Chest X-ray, PA view. Patient: 40 years old, sex M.
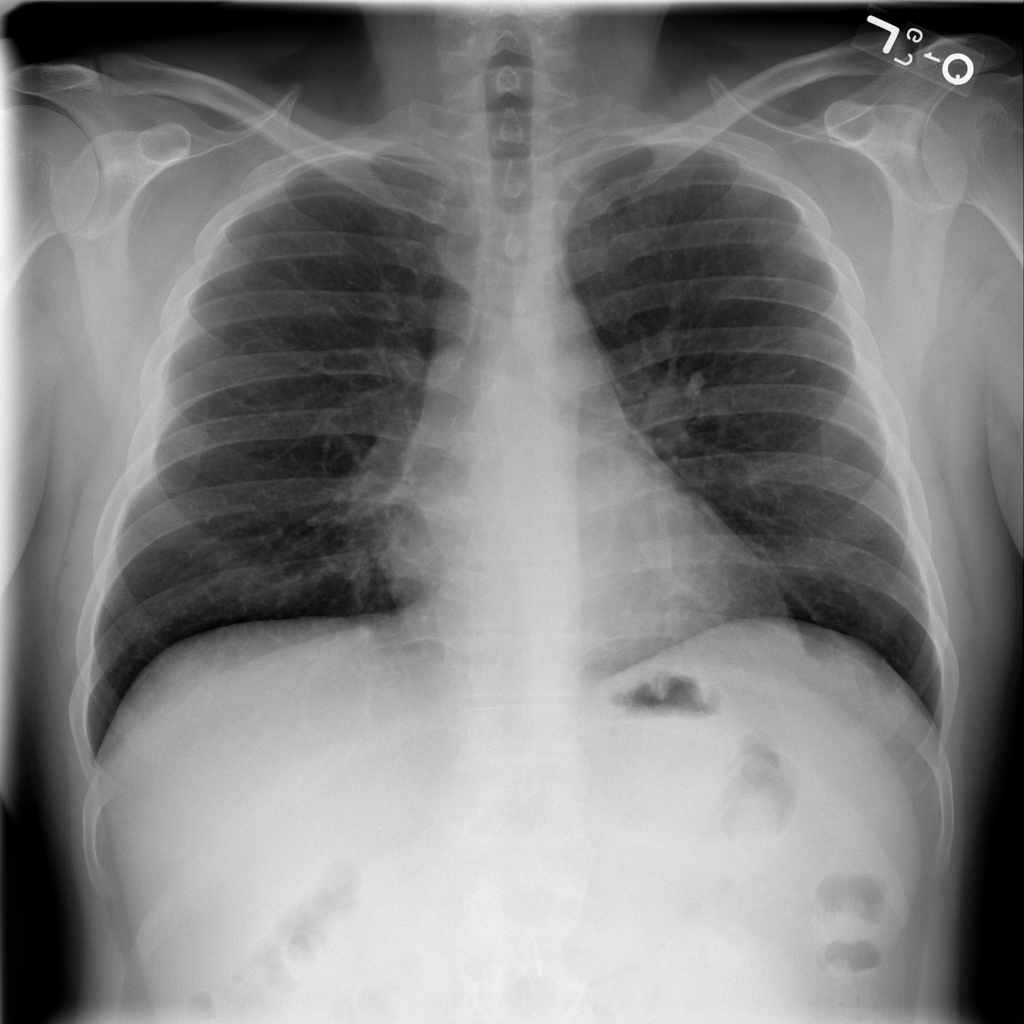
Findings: No Finding